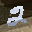
Label: 2